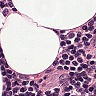
Metastatic tissue present: no